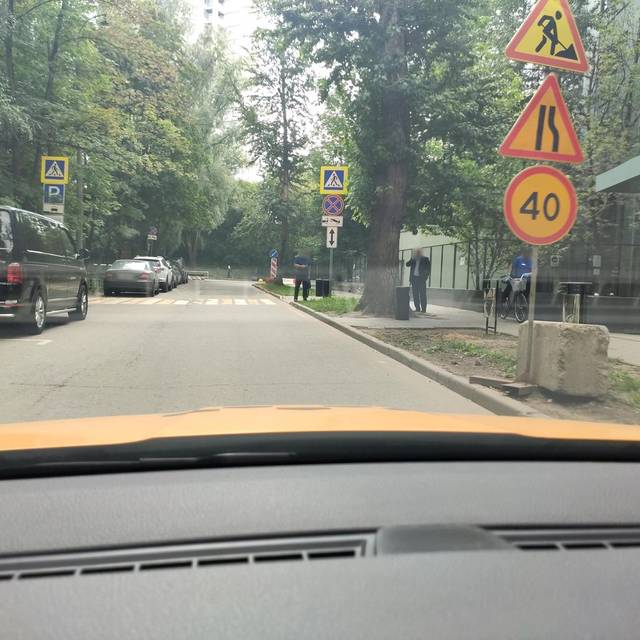
Region: Russia
Coordinates: 55.74, 37.508